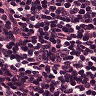
Metastatic tissue present: no